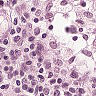
Metastatic tissue present: no